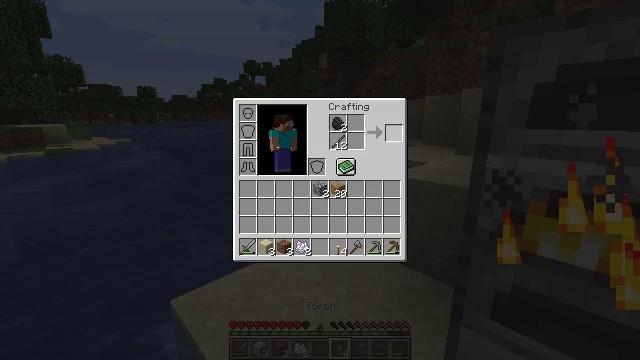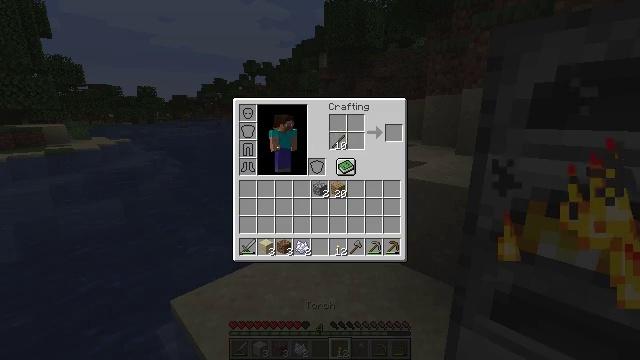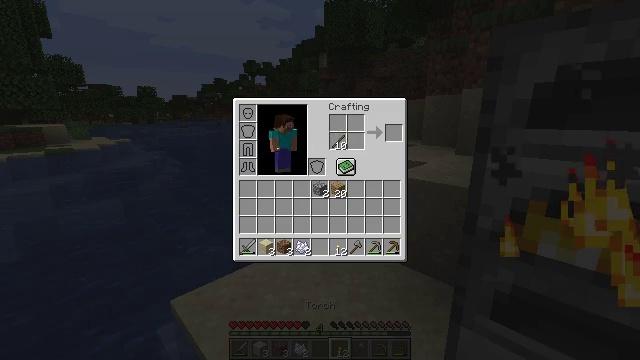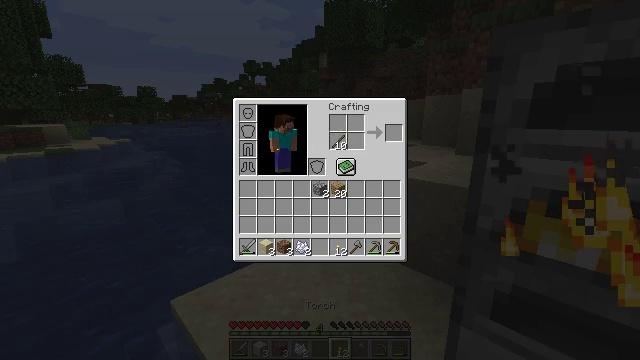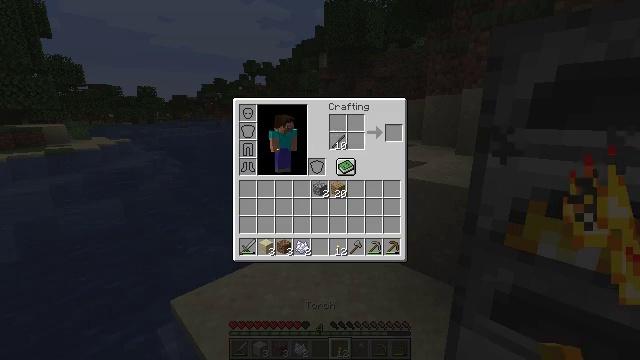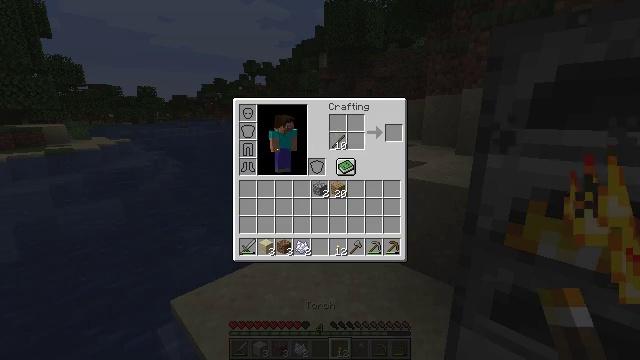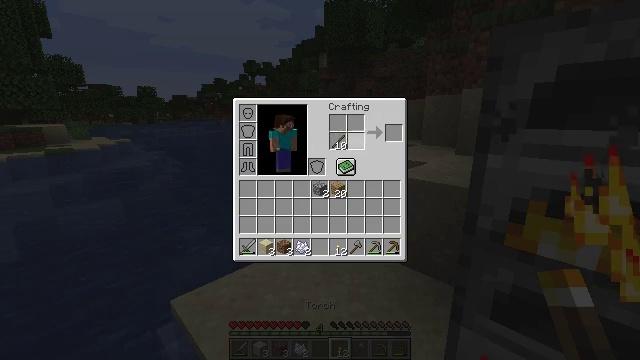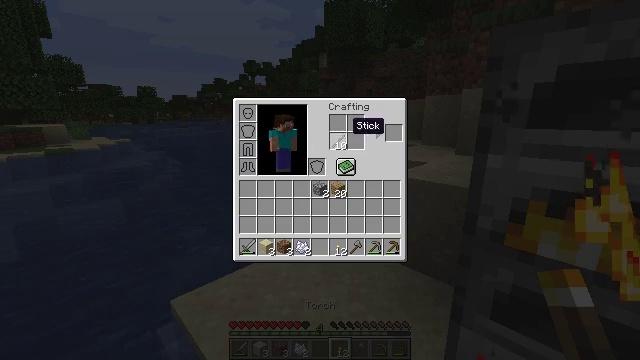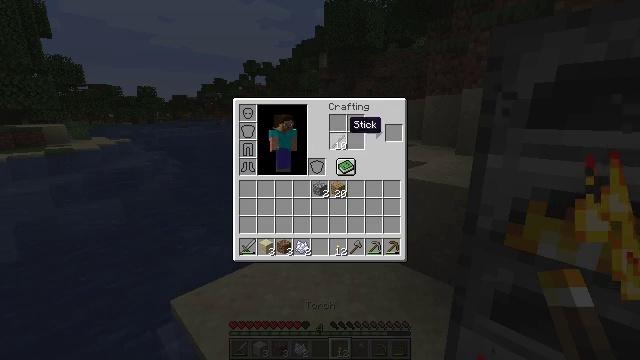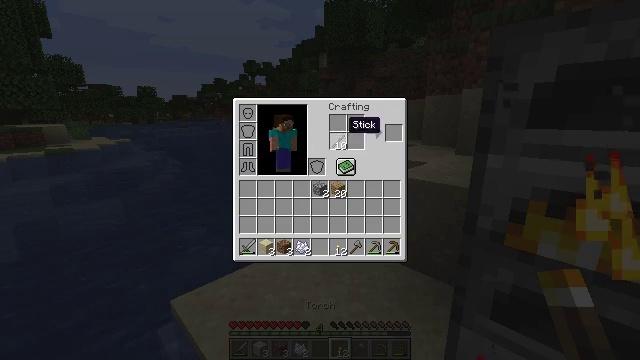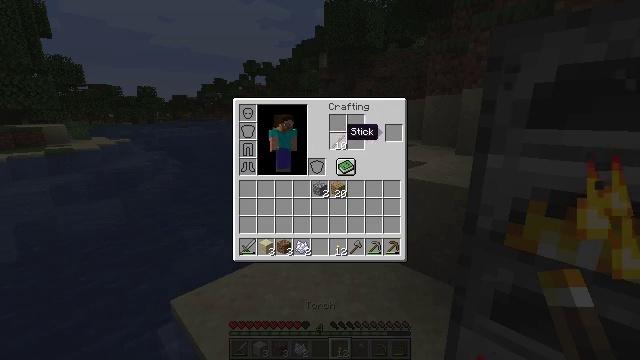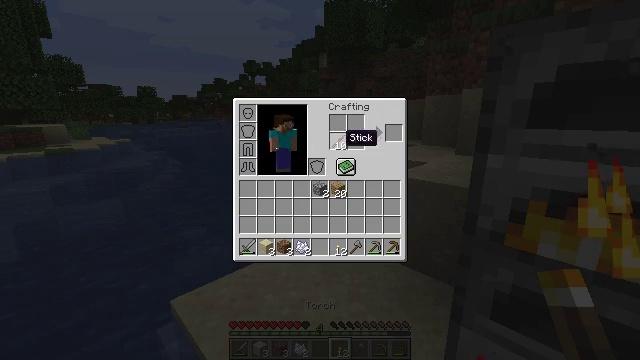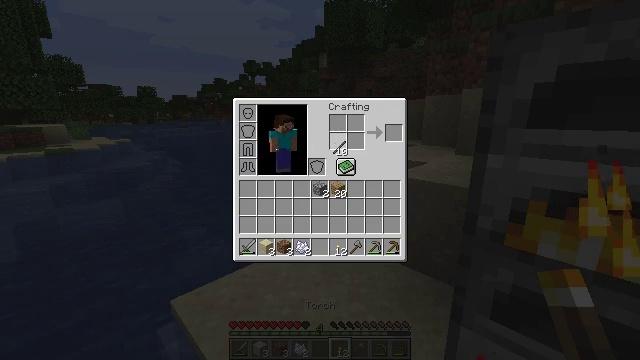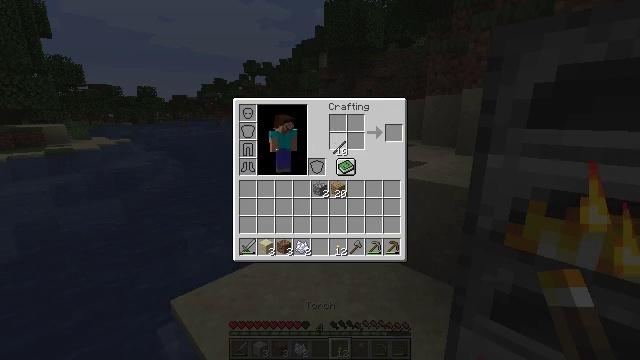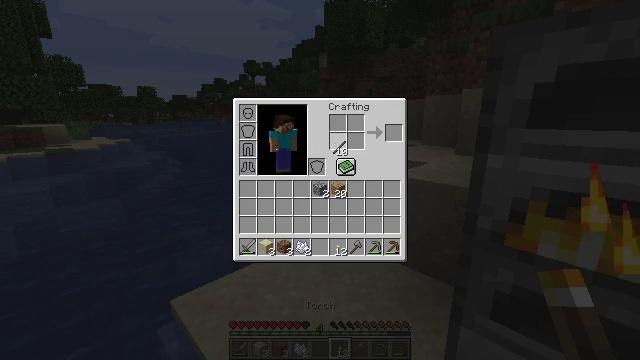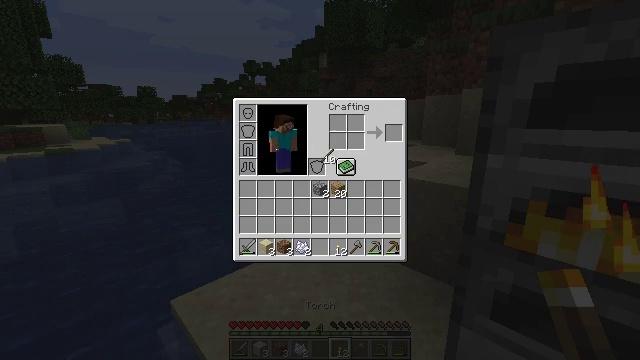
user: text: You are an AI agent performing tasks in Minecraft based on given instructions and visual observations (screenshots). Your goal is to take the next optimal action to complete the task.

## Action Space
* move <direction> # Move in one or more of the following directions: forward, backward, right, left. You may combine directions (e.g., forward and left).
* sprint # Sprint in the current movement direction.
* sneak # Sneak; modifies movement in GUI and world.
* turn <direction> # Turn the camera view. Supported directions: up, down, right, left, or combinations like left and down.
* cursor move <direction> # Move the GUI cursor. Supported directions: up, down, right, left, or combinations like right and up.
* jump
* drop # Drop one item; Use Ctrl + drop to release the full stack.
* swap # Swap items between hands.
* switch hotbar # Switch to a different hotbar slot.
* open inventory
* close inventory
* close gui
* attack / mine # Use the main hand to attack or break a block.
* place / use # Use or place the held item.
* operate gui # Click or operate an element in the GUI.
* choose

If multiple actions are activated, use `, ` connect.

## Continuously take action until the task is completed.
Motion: motion action
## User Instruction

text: Use the furnace to make cooked salmon.
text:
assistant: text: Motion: sneak, cursor move down, open gui
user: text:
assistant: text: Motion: sneak
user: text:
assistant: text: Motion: sneak
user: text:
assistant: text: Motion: sneak
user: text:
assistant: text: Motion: sneak, cursor move left
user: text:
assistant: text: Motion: cursor move left
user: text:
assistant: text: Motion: cursor move left
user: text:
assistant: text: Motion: no_op
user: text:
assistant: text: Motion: no_op
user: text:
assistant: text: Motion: cursor move down
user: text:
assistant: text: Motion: no_op
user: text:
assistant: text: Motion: operate gui
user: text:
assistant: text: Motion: operate gui
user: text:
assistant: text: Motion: operate gui
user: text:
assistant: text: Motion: cursor move left and down
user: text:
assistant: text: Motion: cursor move left and down
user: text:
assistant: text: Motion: cursor move left and down
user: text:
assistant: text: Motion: cursor move left
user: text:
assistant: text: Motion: no_op
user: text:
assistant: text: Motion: no_op
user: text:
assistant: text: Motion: no_op
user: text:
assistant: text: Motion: no_op
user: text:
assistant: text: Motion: no_op
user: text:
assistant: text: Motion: operate gui
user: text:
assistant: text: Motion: operate gui
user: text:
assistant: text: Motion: operate gui
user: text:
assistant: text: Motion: no_op
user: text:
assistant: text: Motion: no_op
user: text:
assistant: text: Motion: no_op
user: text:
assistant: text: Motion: no_op